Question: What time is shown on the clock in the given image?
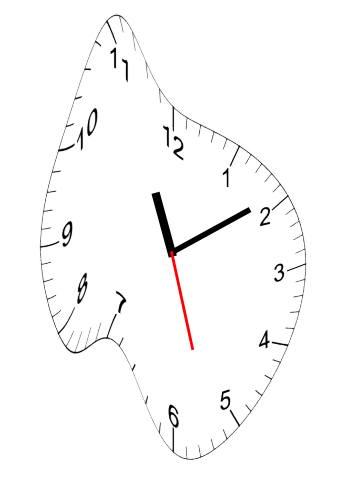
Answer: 11:09:27